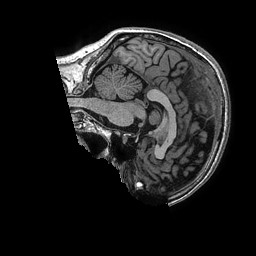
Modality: T1w
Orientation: sagittal
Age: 43
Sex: female
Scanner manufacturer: ge
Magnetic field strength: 3 T
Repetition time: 0.006952 s
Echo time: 0.00292 s